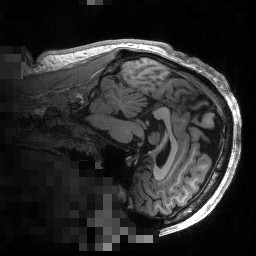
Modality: T1w
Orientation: sagittal
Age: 25
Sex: male
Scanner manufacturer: siemens
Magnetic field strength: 3 T
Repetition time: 2.53 s